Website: apple-inc
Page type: customer-info-address
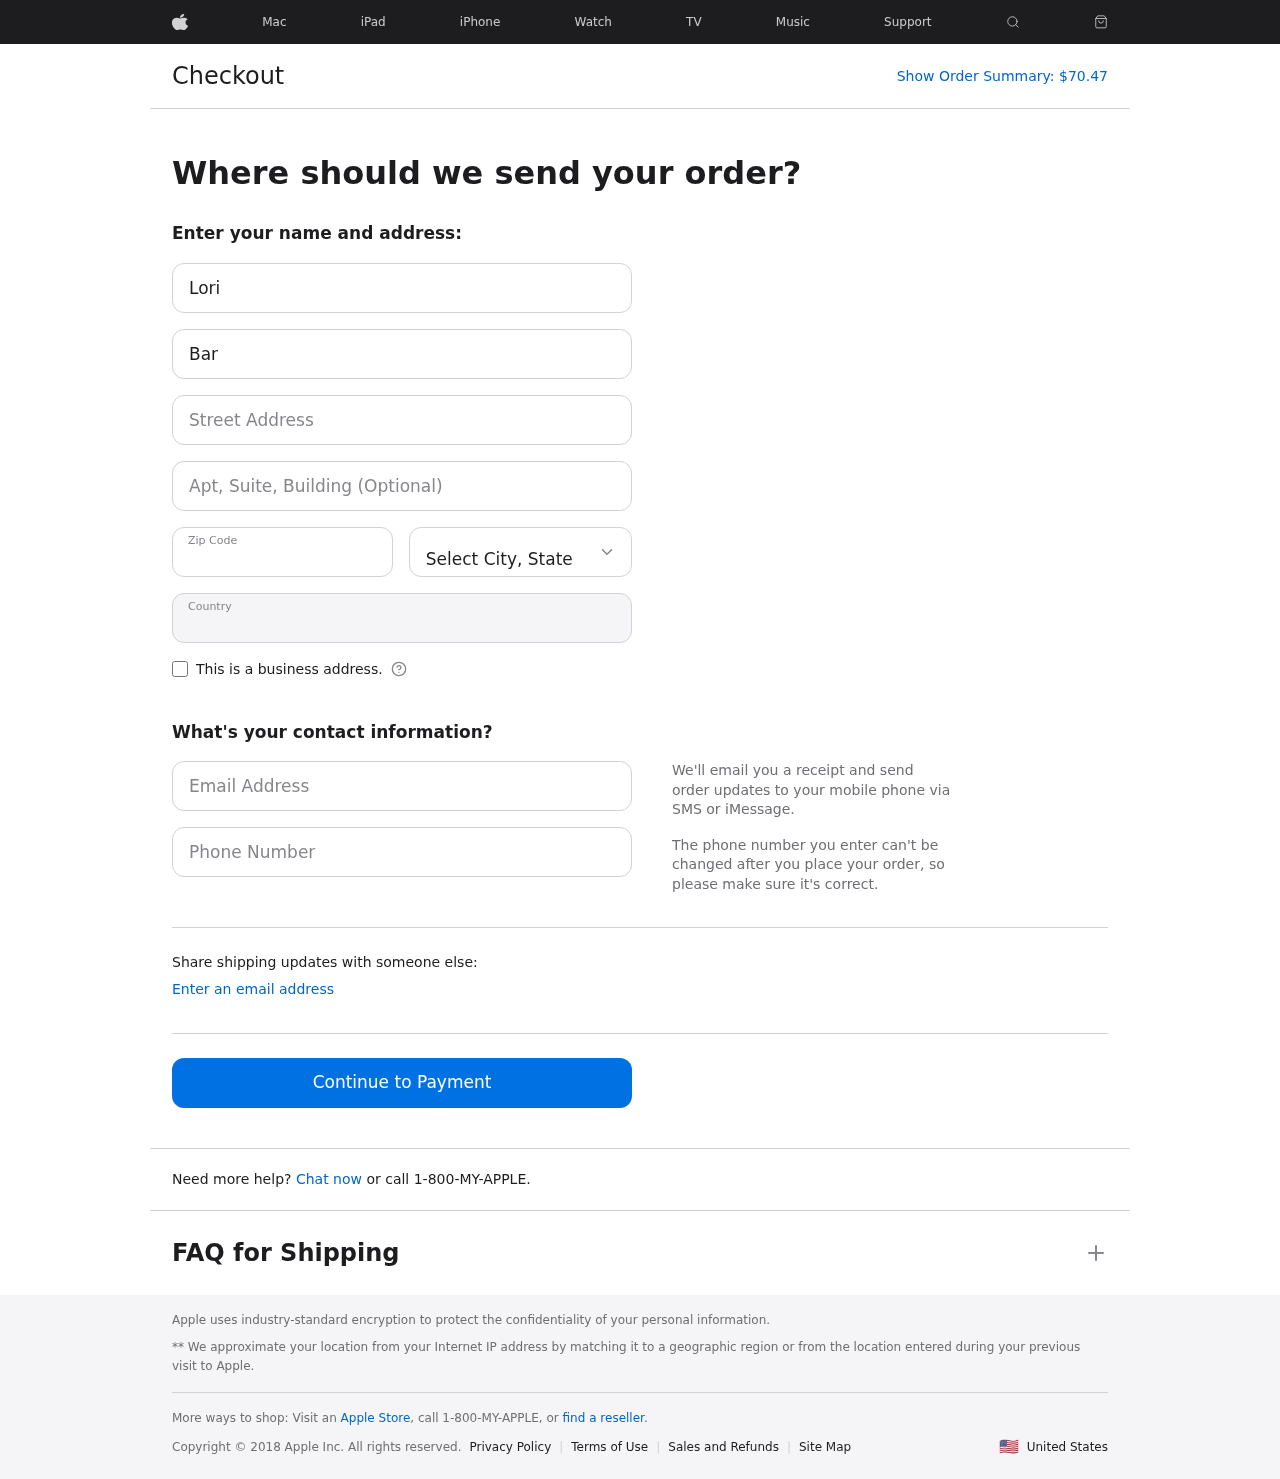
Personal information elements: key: PII_CITY_STATE
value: Mcfarlandland, MN
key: PII_COUNTRY
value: United States
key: PII_EMAIL
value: loribarnes@yahoo.com
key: PII_FIRSTNAME
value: Lori
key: PII_LASTNAME
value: Barnes
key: PII_PHONE
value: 3804600813
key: PII_POSTCODE
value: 34782
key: PII_STREET
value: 55180 Jones Forge Apt. 366
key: PII_STREET2
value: Apt. 834
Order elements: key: ORDER_TOTAL
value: $70.47